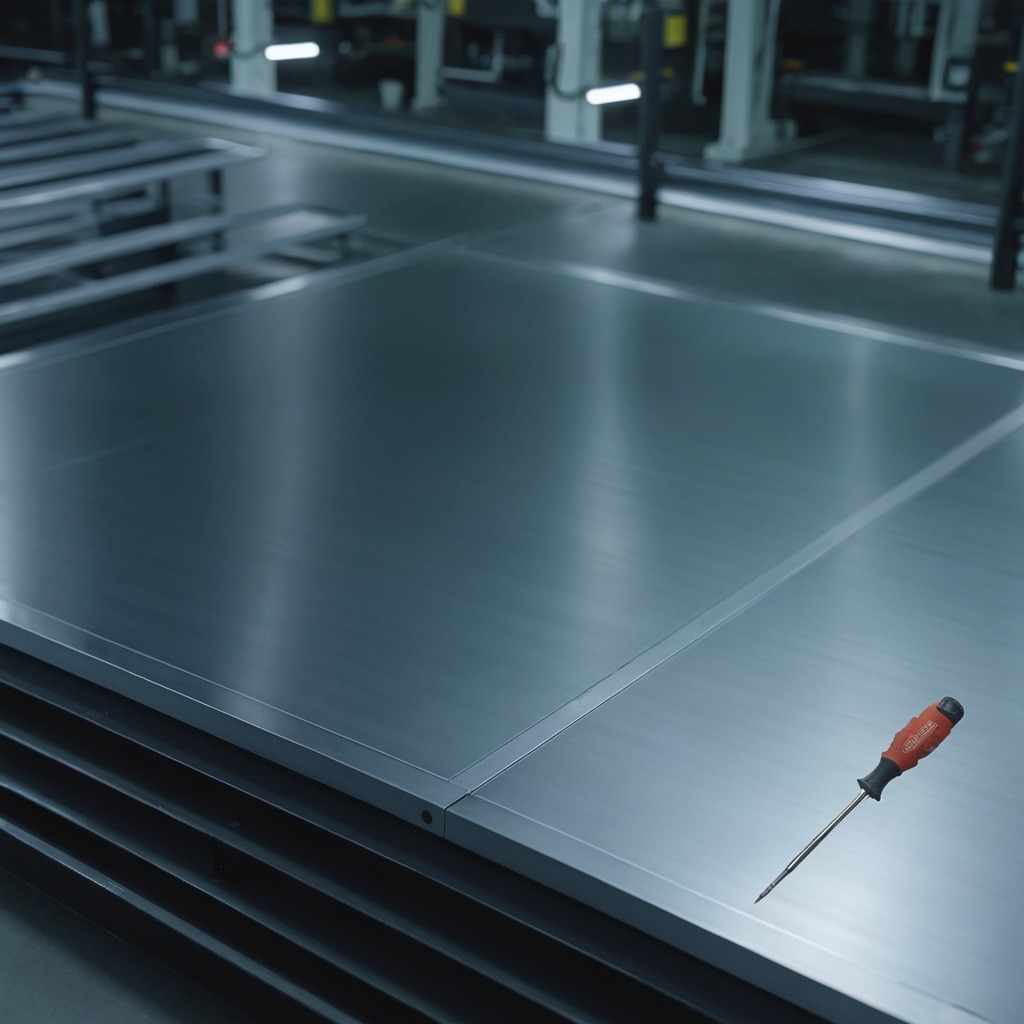
A screwdriver is lying on the metal table.